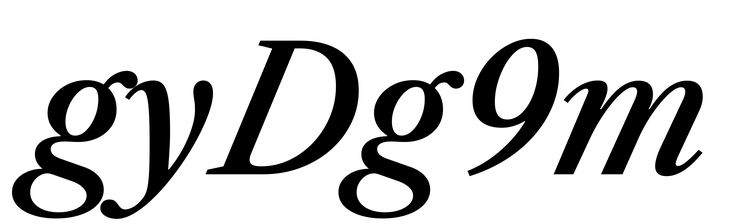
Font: LibreCaslonText-Italic_Medium_Italic